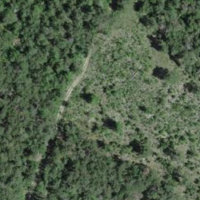
EUNIS habitat code: 43
Species observed at this site:
Amelanchier ovalis
Erebia aethiops